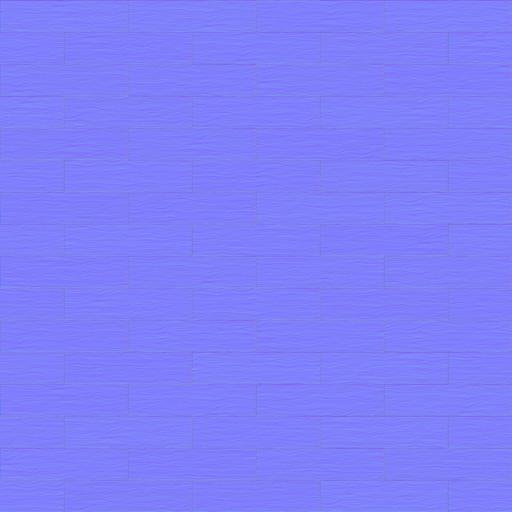
clean dark floor flooring parquet smooth wood wooden